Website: bh-photo
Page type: store-pickup
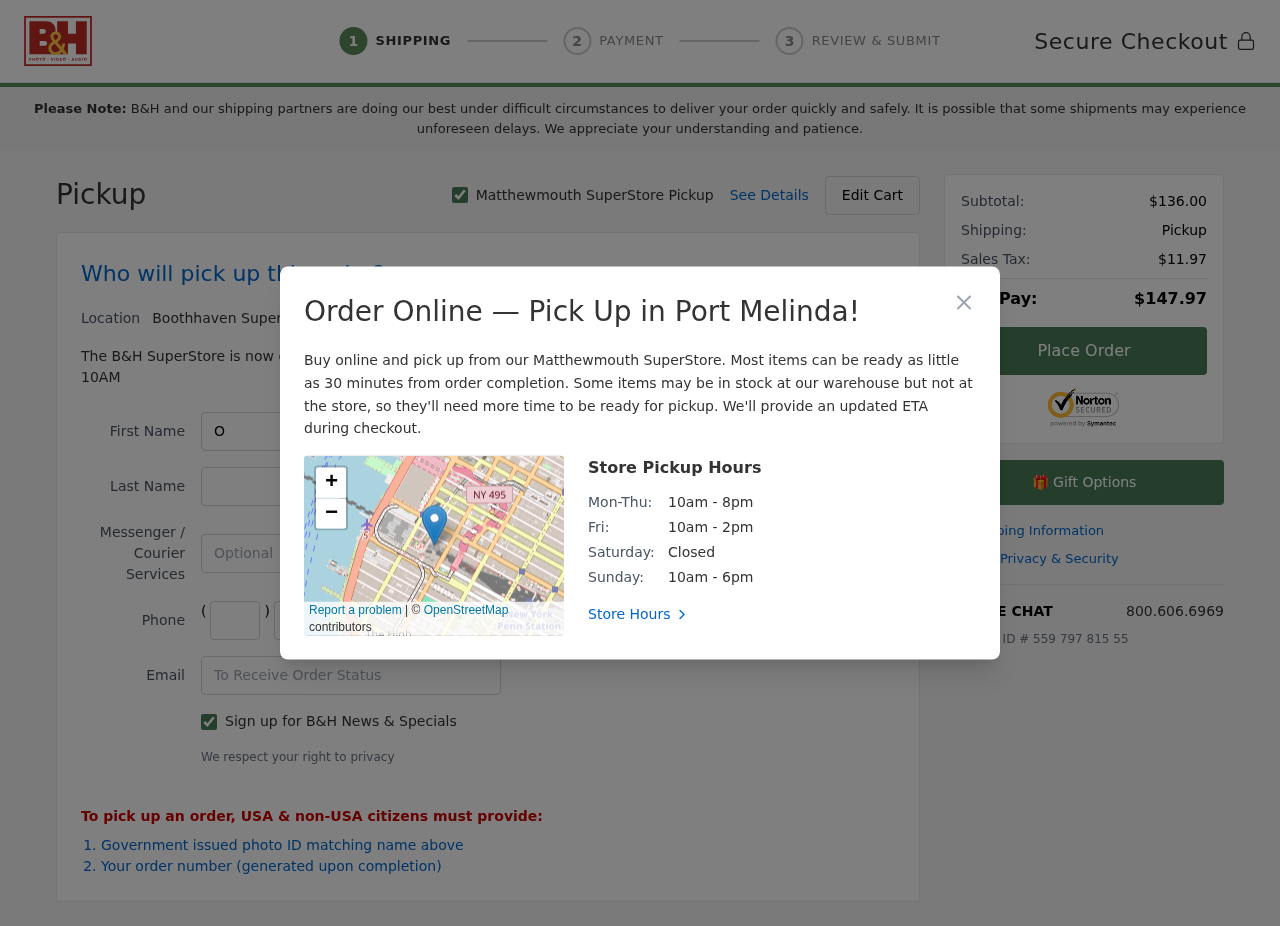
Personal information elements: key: PII_CITY
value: Matthewmouth
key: PII_CITY2
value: Boothhaven
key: PII_CITY3
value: Port Melinda
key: PII_EMAIL
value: omedina@yahoo.com
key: PII_FIRSTNAME
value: Olivia
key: PII_LASTNAME
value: Medina
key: PII_PHONE_AREA
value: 450
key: PII_PHONE_PREFIX
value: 376
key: PII_PHONE_SUFFIX
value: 2168
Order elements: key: ORDER_SUBTOTAL
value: $136.00
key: ORDER_TAX
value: $11.97
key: ORDER_TOTAL
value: $147.97
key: ORDER_ID
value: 559 797 815 55